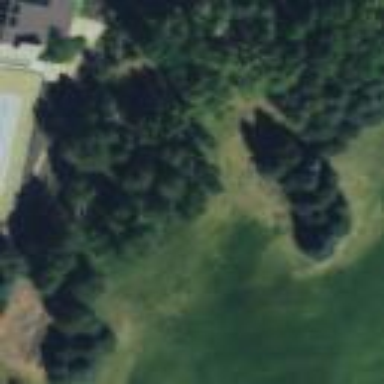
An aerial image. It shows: Rough grassy area used for golf.